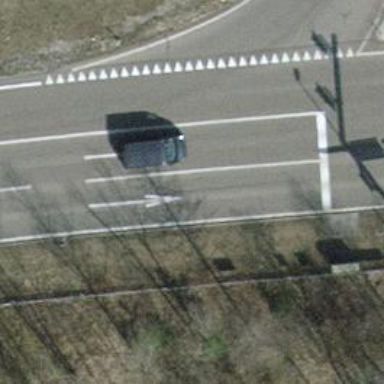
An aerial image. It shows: Secondary road with asphalt surface.